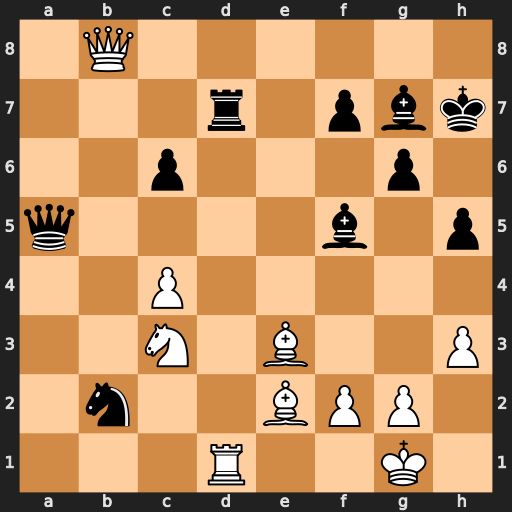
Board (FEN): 1Q6/3r1pbk/2p3p1/q4b1p/2P5/2N1B2P/1n2BPP1/3R2K1
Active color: w
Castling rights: -
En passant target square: -
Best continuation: Rxd7 Bxd7 Ne4